Interaction volume radius: 5 \u00c5
Interaction volume height: 25 \u00c5
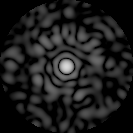
Disorder parameter: 0.827